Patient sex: M
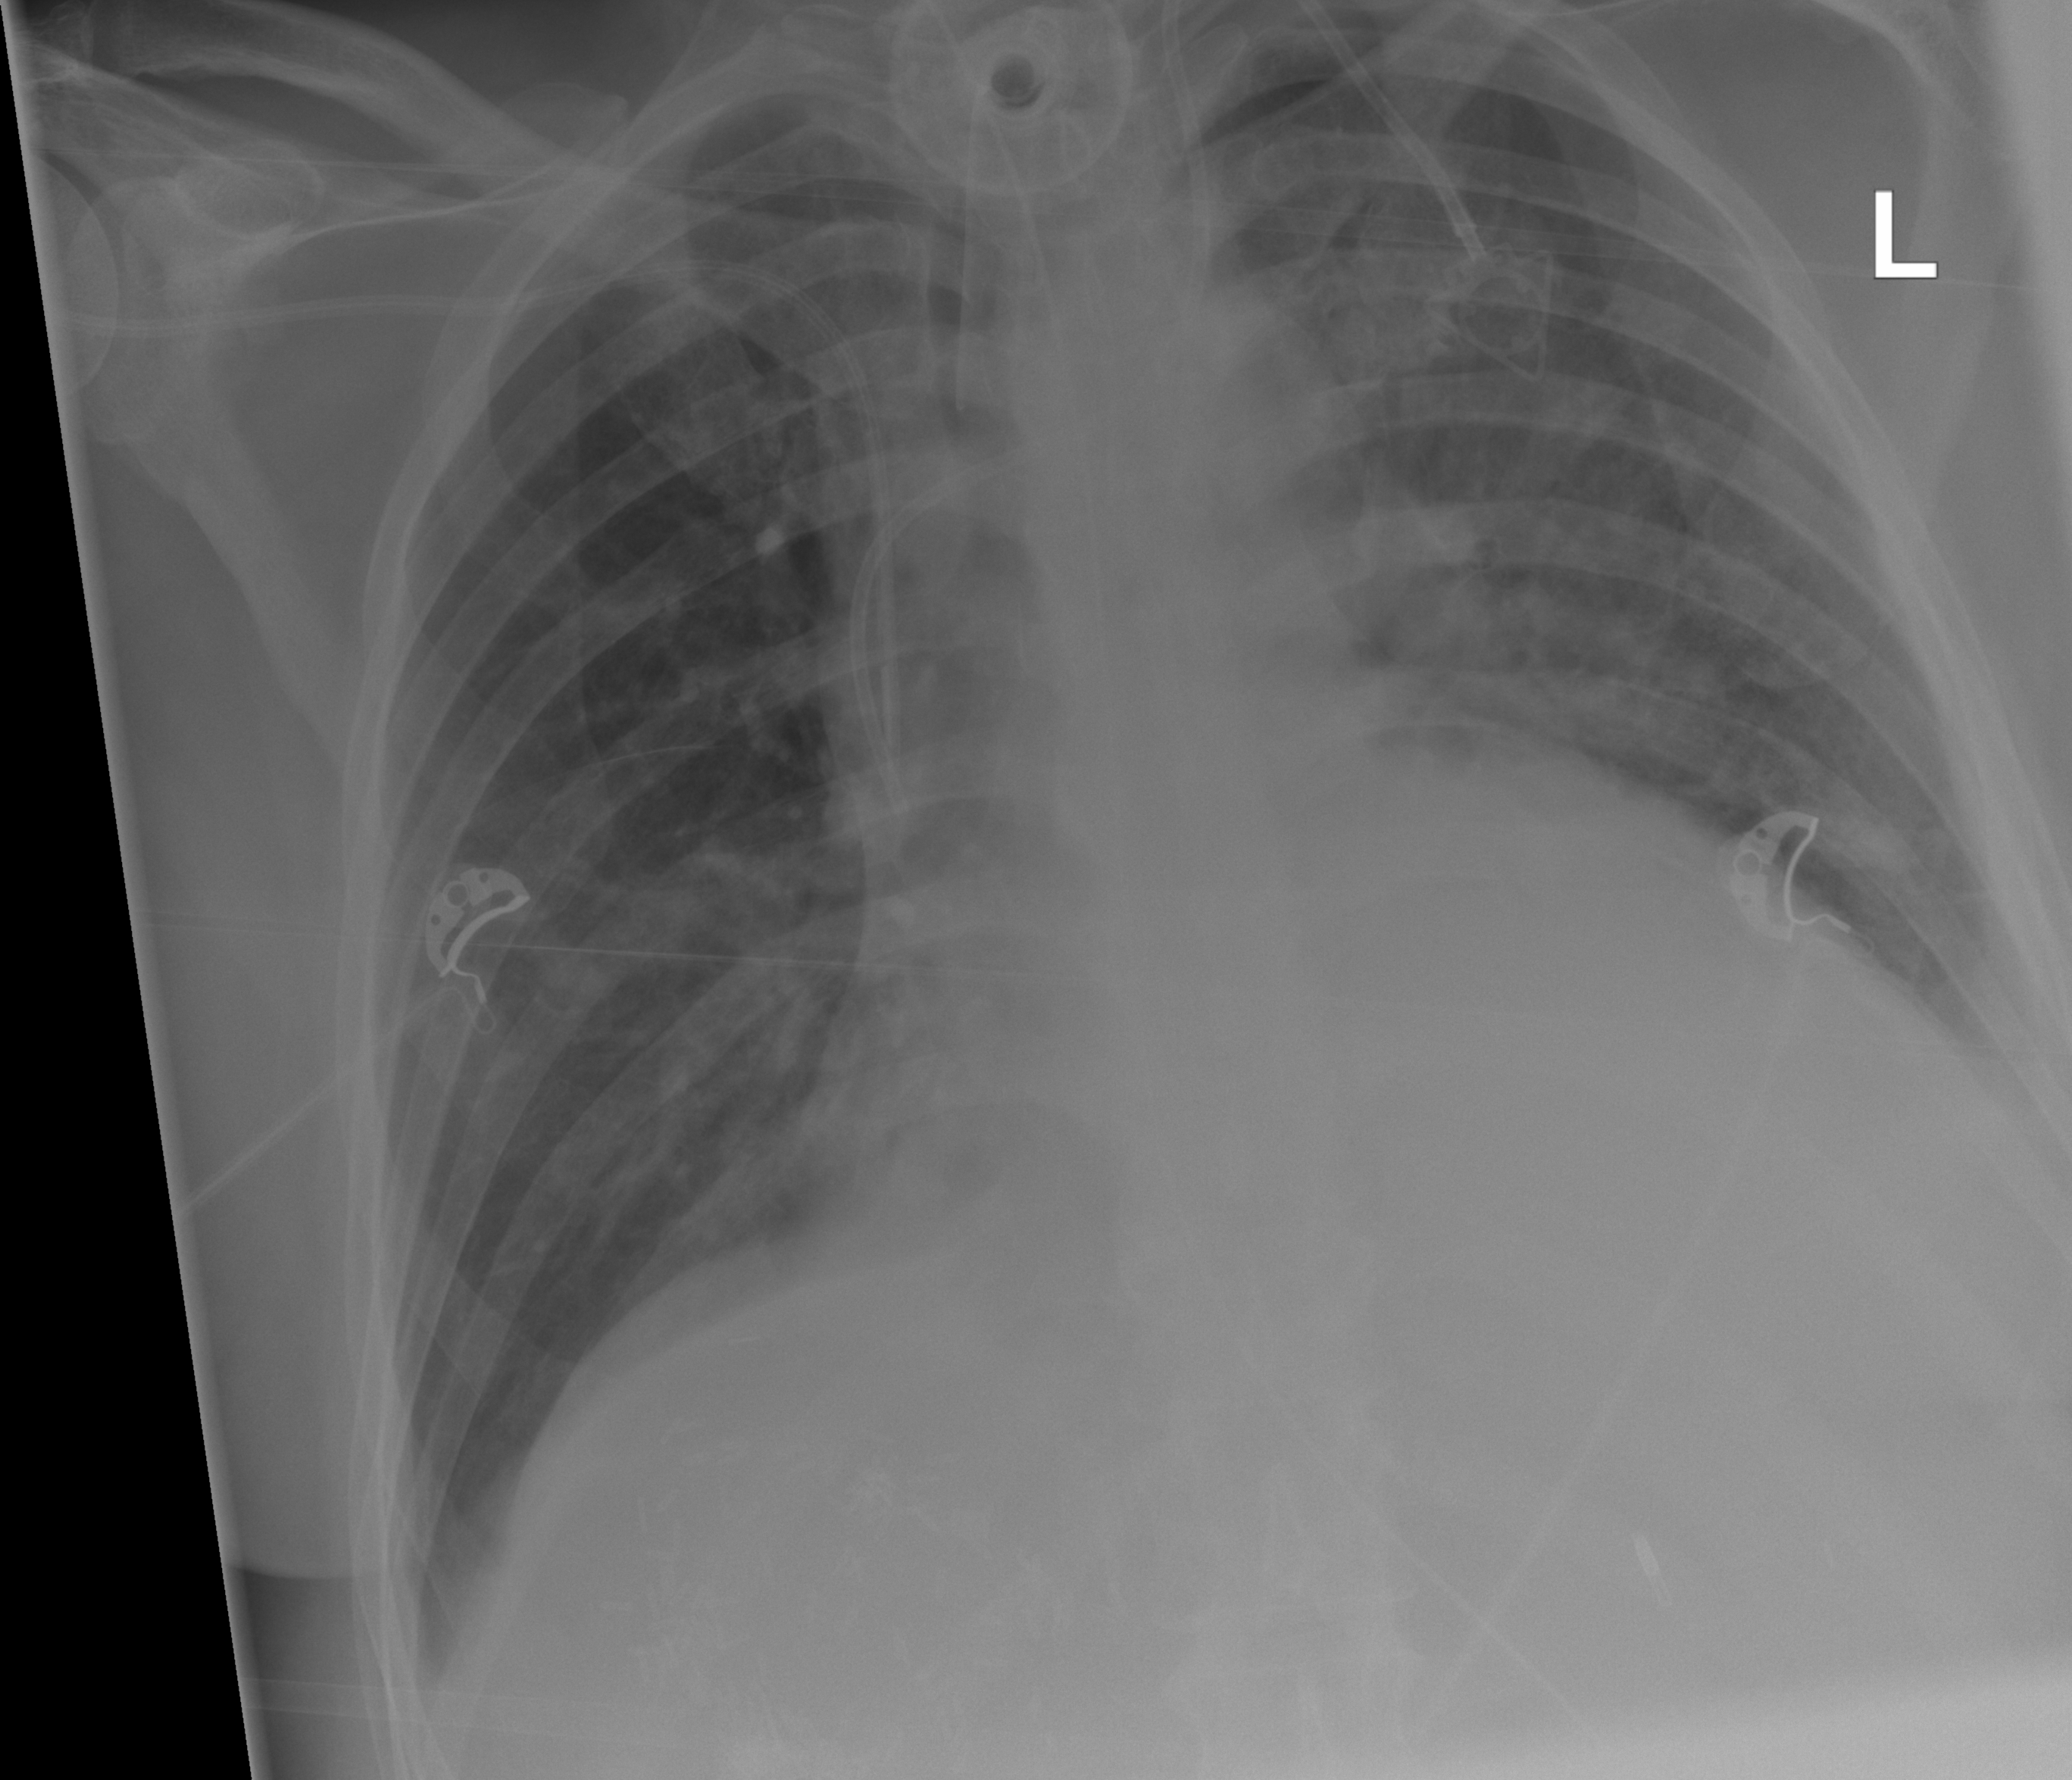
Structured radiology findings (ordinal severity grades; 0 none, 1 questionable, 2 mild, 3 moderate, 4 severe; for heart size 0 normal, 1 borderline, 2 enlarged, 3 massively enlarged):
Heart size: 2
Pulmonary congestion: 0
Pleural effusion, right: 0
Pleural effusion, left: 2
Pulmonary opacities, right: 0
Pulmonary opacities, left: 0
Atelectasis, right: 0
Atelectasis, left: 0